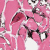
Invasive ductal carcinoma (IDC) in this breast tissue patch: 0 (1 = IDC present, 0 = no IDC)